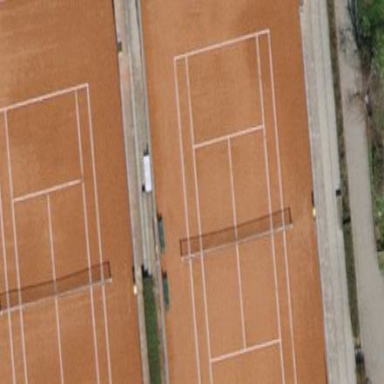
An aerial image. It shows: Tennis court on pitch.